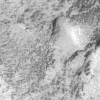
Atmospheric dust classification: not_dusty